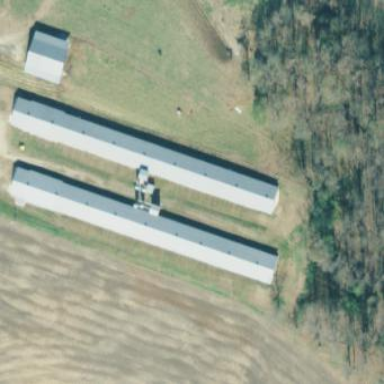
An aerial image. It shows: Poultry house.